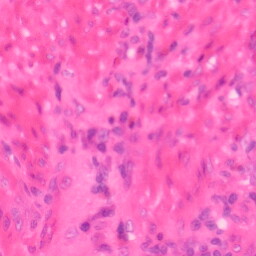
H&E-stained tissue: Colon